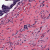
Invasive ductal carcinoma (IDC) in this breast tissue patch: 1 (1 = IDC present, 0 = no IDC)